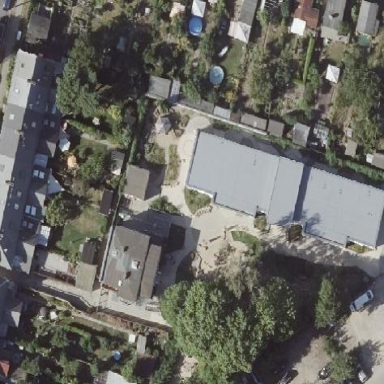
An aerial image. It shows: Kindergarten building.